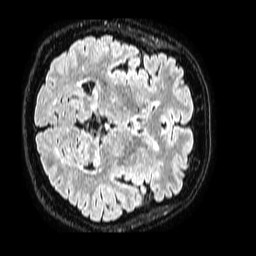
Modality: FLAIR
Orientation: axial
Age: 55
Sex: male
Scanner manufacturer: philips
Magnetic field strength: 1.5 T
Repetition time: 4.8 s
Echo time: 0.3 s